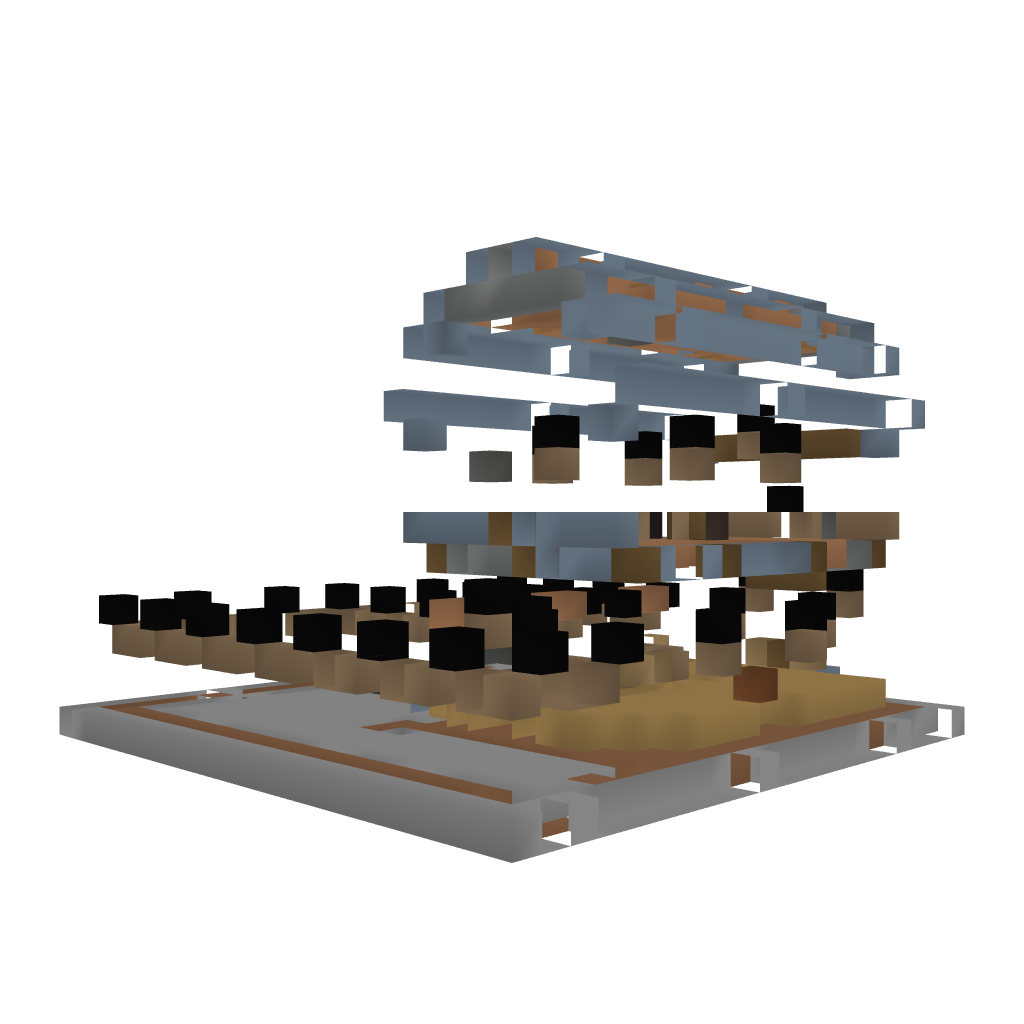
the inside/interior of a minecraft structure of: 3 Stall Barn